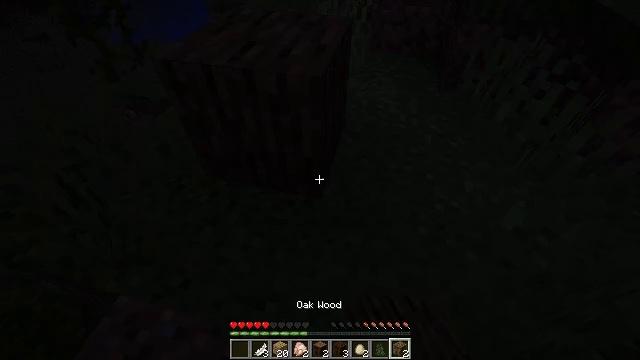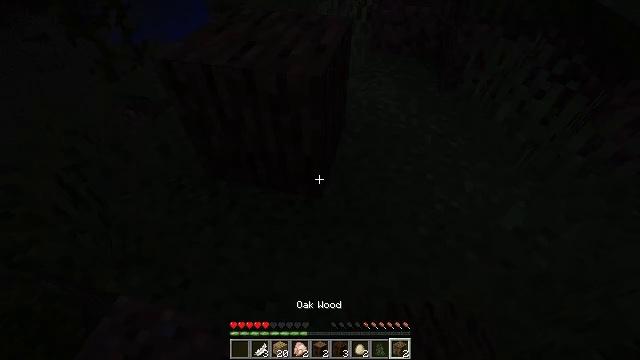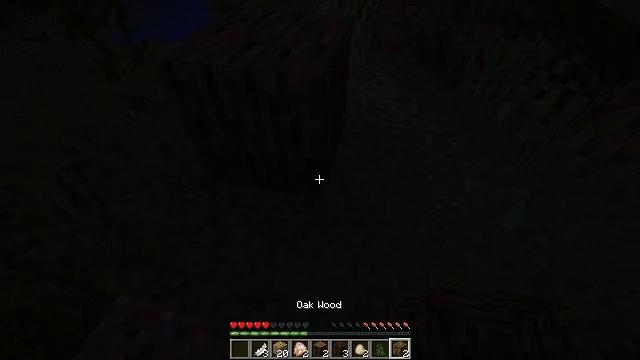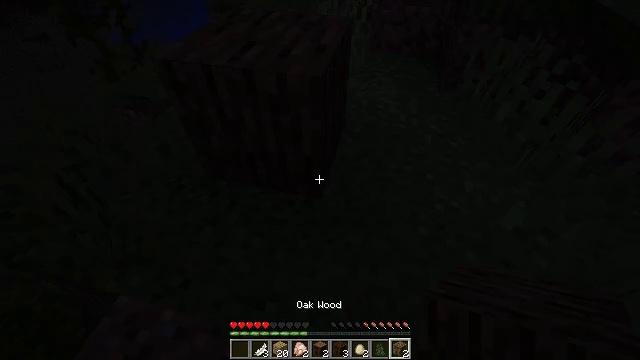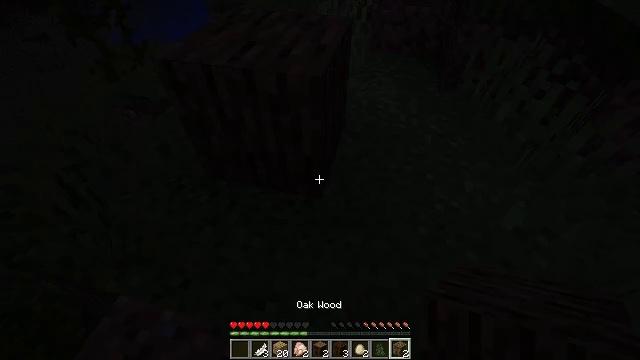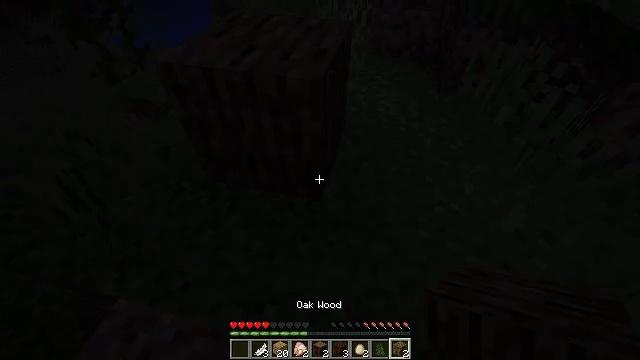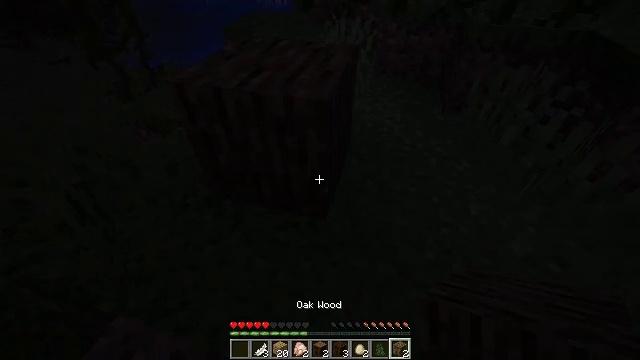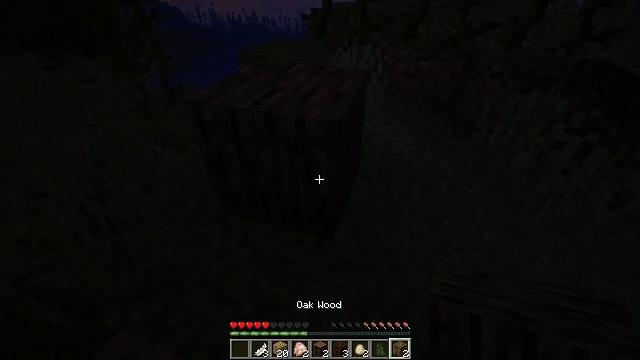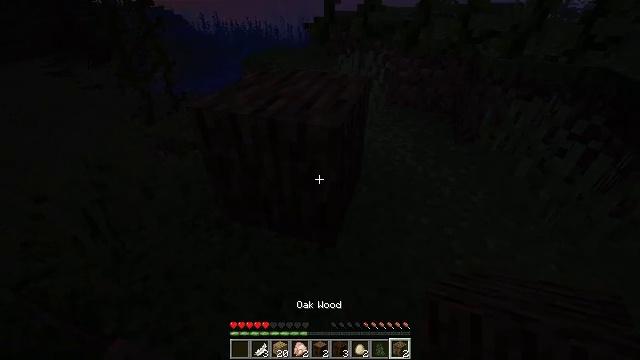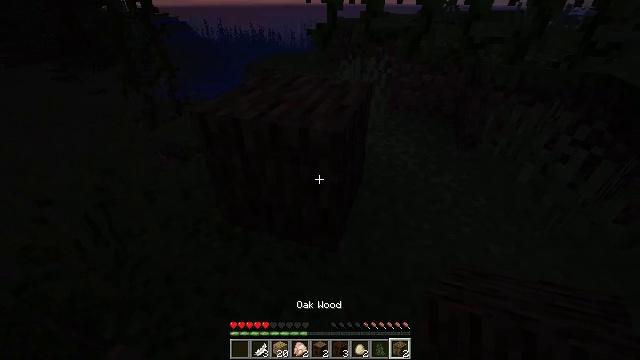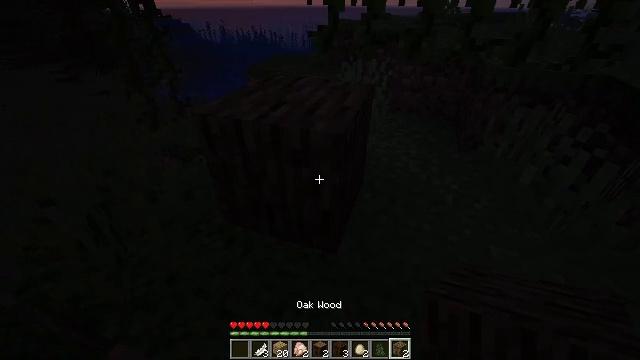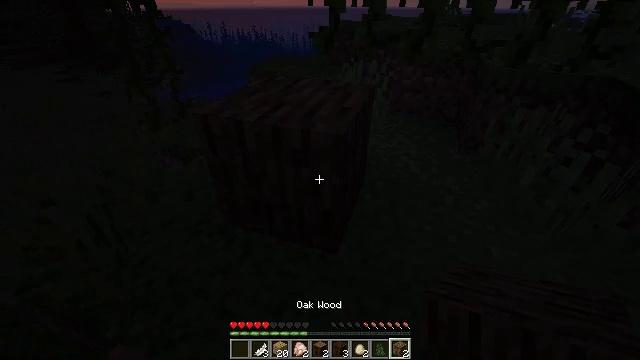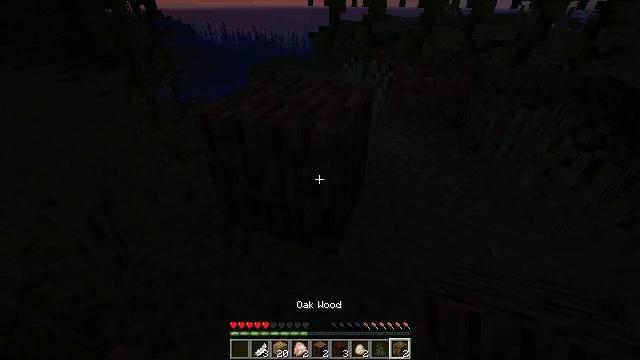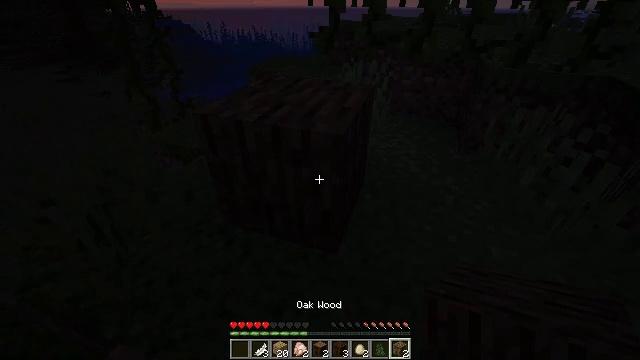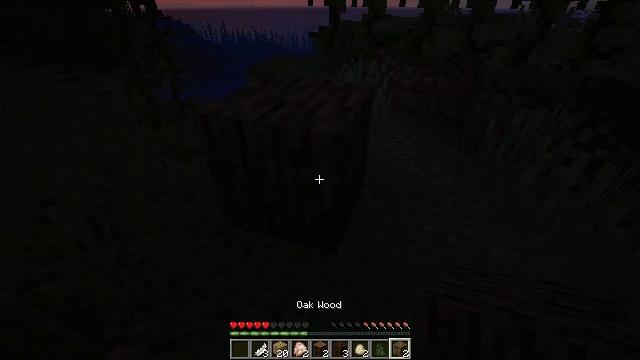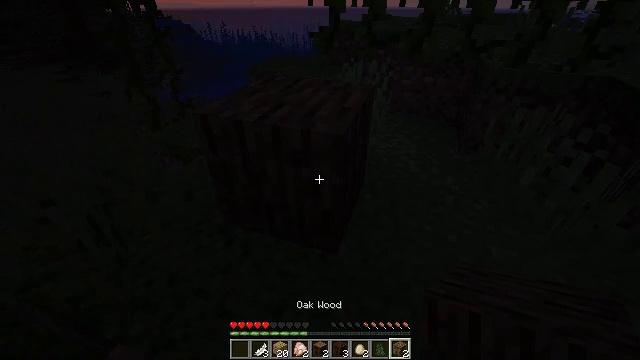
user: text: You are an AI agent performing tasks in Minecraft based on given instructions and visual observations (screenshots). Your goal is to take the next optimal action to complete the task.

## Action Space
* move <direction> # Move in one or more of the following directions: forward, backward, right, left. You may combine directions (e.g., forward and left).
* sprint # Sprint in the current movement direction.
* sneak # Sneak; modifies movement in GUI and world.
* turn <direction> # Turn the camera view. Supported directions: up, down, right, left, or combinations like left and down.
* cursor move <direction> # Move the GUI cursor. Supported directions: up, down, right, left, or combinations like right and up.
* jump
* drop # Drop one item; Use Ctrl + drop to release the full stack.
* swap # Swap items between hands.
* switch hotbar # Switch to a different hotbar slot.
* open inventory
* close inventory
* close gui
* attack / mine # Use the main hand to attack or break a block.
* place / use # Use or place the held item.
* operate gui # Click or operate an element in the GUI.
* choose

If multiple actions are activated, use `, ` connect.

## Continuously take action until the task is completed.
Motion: motion action
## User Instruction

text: Harvest oak wood logs.
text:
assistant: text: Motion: no_op
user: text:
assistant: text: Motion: no_op
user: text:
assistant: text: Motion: no_op
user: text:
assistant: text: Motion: no_op
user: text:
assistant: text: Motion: no_op
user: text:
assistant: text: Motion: turn left and up
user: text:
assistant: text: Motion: turn left and up
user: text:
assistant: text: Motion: turn up
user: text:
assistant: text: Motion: turn up
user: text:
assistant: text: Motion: no_op
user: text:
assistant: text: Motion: no_op
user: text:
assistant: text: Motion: no_op
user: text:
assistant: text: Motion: no_op
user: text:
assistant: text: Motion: no_op
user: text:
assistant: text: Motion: no_op
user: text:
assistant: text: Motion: no_op
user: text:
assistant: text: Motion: no_op
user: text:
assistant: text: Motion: no_op
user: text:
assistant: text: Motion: no_op
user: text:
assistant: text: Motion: no_op
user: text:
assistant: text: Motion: no_op
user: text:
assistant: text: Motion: no_op
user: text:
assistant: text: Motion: no_op
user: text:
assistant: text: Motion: no_op
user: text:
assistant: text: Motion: no_op
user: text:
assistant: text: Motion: no_op
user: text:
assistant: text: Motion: no_op
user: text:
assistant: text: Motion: no_op
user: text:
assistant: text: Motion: no_op
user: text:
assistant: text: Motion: no_op